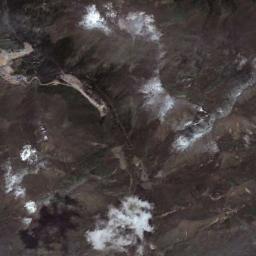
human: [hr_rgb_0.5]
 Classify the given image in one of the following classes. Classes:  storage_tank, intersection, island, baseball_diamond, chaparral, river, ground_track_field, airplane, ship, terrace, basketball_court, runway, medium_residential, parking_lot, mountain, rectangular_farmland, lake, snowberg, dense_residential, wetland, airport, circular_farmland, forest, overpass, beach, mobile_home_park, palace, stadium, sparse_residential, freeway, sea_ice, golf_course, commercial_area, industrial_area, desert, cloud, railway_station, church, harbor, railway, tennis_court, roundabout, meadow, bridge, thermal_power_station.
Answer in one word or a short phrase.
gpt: cloud